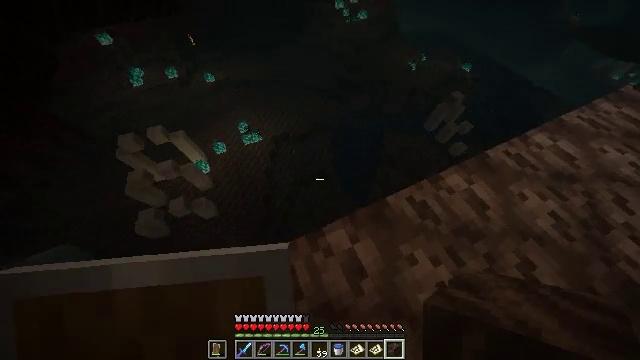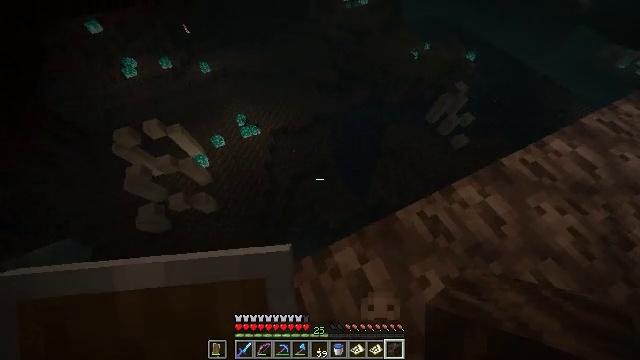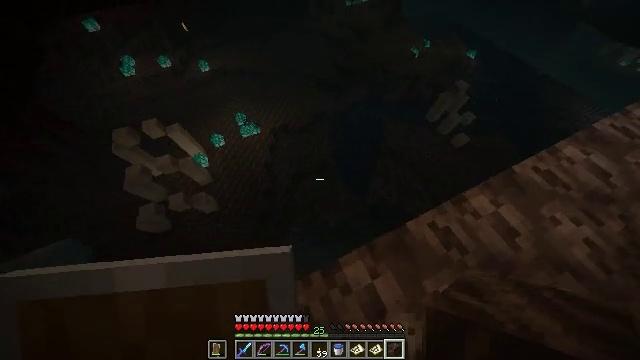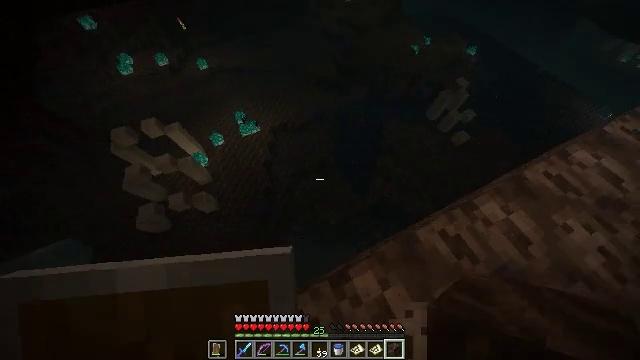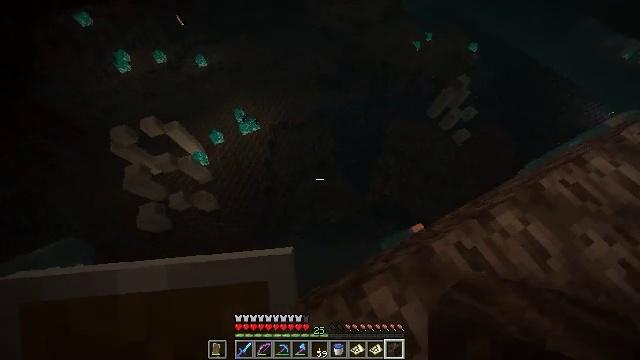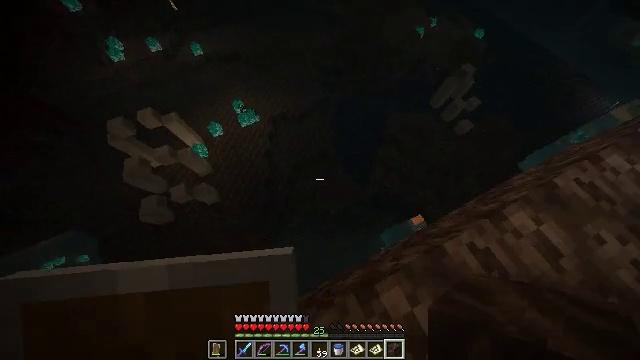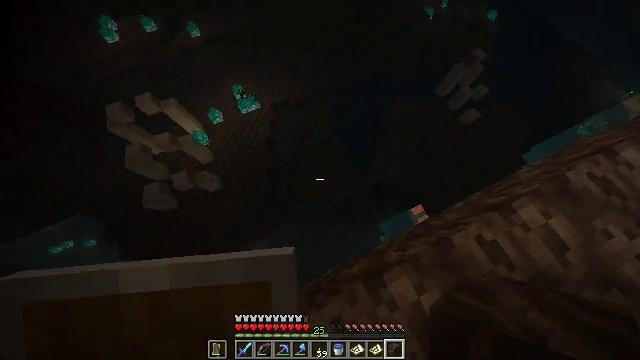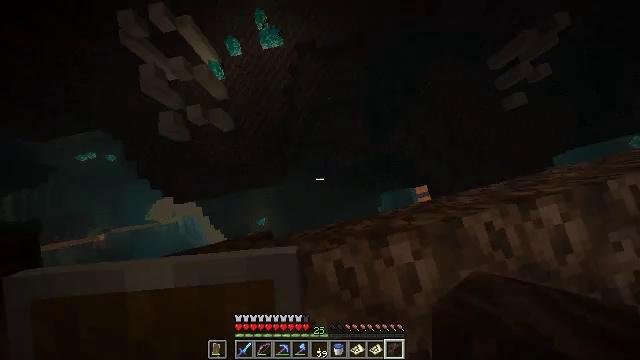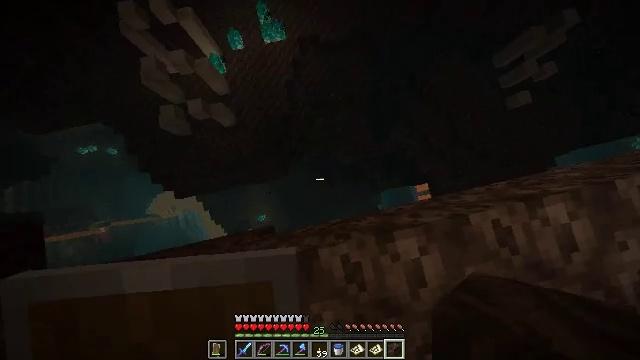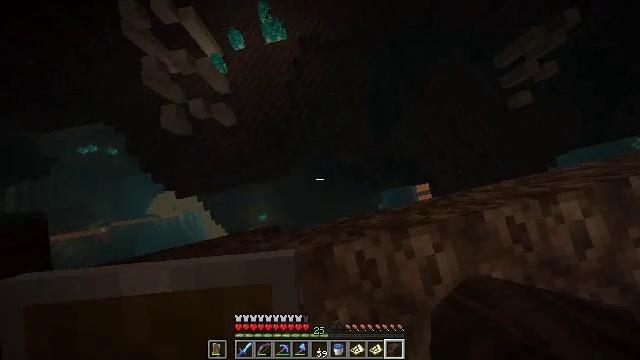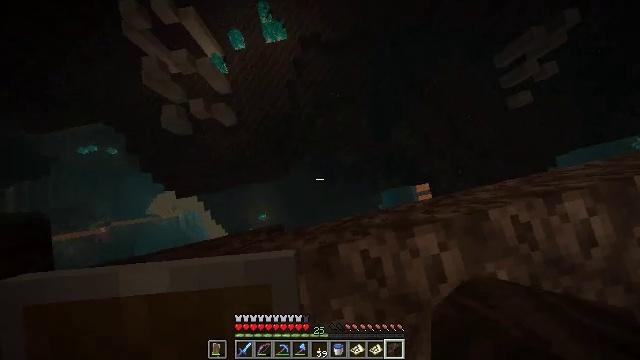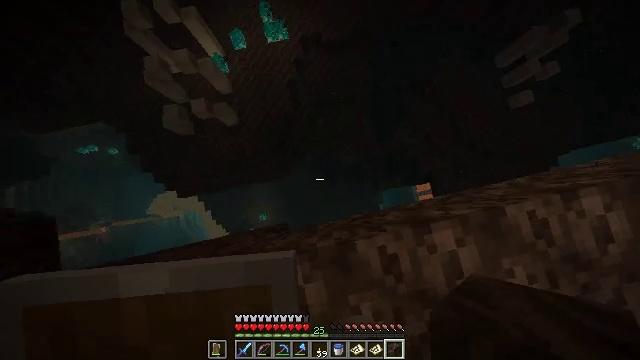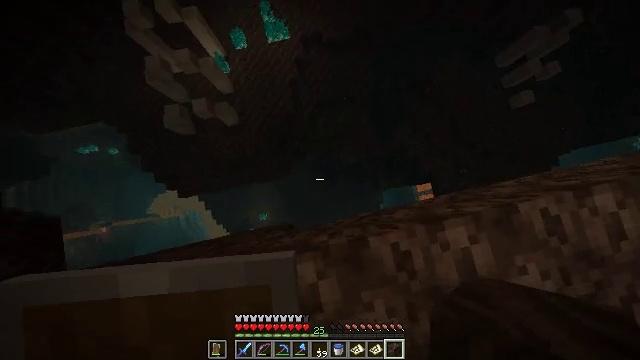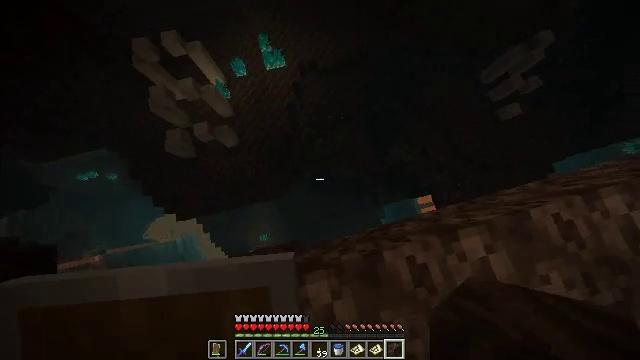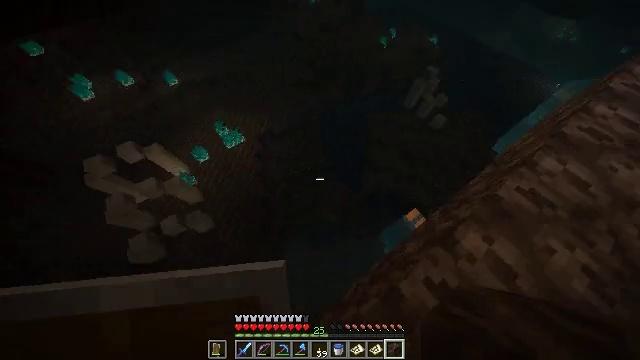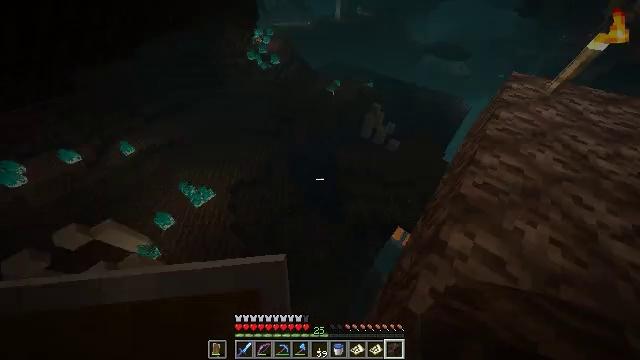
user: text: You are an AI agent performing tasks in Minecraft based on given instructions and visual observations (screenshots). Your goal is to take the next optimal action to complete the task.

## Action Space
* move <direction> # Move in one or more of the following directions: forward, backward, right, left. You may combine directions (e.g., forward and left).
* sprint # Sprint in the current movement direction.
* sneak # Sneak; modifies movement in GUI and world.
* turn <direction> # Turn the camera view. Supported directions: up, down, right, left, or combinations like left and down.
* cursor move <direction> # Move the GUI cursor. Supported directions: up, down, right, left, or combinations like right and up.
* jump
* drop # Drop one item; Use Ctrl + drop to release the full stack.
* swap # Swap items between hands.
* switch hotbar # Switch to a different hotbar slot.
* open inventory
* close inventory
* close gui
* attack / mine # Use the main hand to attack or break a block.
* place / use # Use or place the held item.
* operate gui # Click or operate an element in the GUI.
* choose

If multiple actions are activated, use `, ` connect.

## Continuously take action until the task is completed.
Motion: motion action
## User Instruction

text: Extract soul sand for building purposes.
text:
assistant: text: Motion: move forward and move left, sneak, turn down
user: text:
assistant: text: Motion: move forward and move left, sneak
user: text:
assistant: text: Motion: move forward and move left, sneak
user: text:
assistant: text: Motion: move forward and move left, sneak
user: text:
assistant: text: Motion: move forward and move left, sneak, turn down
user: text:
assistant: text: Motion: move forward and move left, sneak, turn down
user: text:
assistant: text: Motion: move forward and move left, sneak, turn left and down
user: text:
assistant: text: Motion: move forward and move left, sneak, turn down
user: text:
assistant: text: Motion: move forward and move left, sneak
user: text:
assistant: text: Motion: move forward and move left, sneak
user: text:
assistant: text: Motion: move forward and move left, sneak
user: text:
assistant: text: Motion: move forward and move left, sneak
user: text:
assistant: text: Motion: move forward and move left, sneak, turn right and up
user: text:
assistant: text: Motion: move forward and move left, sneak, turn right and up
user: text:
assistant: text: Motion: move right, sneak, turn right and up
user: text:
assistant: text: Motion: move right, sneak, turn right and up
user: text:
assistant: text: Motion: move right, sneak
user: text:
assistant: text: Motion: sneak
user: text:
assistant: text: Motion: sneak
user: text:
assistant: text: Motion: sneak
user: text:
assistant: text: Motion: sneak
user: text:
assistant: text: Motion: move forward, sneak
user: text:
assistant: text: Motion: move forward and move right, sneak, turn right and up
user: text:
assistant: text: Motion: move forward and move right, sneak
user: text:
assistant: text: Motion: move forward and move right, sneak
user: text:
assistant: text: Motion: move forward and move right, sneak
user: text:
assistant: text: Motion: move forward, sneak
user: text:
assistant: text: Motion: move forward, sneak
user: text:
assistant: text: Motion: move forward, sneak
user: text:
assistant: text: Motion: move forward, sneak, turn right